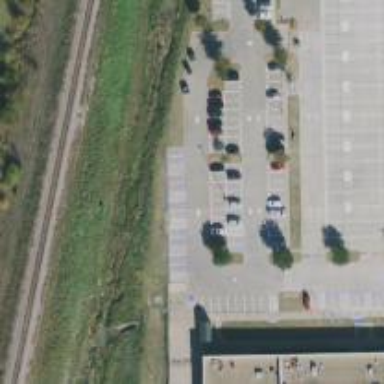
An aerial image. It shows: Parking space is available.